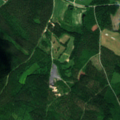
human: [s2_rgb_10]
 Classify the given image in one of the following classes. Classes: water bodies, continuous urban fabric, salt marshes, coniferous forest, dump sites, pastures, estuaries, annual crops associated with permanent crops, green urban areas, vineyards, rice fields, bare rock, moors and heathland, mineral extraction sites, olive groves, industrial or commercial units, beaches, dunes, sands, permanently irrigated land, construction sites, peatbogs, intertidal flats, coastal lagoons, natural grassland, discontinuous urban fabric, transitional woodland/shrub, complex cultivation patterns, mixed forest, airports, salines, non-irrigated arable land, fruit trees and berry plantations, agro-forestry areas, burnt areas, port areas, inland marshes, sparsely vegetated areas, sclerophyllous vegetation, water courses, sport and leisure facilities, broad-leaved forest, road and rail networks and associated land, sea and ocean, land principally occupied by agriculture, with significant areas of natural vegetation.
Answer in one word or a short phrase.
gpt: non-irrigated arable land, land principally occupied by agriculture, with significant areas of natural vegetation, mixed forest